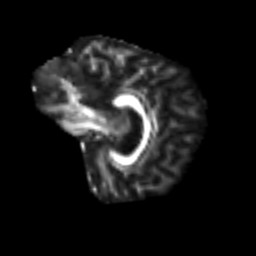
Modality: FA
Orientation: sagittal
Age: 64
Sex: male
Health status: ill
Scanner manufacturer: siemens
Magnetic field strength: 3 T
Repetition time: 8.7 s
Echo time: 0.11 s